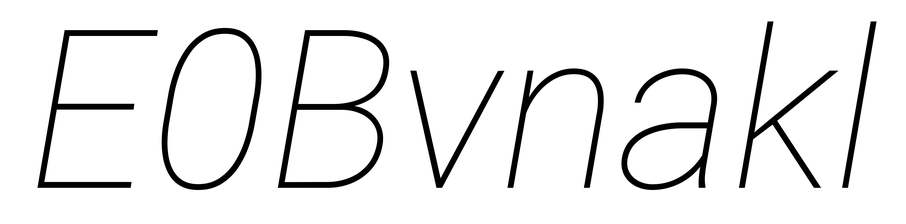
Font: Roboto-Italic_Thin_Italic